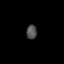
Tissue: lung
Cell type: Fibroblasts
Senescence score: 0.668
Nuclear area (px): 146
Mean DAPI intensity: 80.39